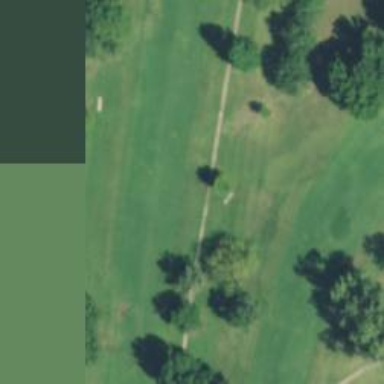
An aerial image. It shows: Service road designated as golf cart path.